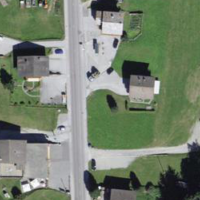
EUNIS habitat code: 54
Species observed at this site:
Plantago media
Echium vulgare
Motacilla alba
Helix pomatia